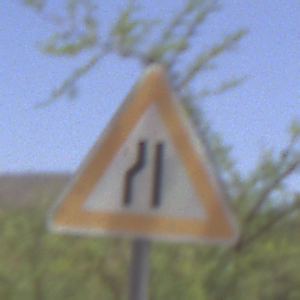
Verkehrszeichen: EinseitigVerengteFahrbahnLinks
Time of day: Midday
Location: Outdoor (RoadRail)
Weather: Clear
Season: NotSpecified
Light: Natural